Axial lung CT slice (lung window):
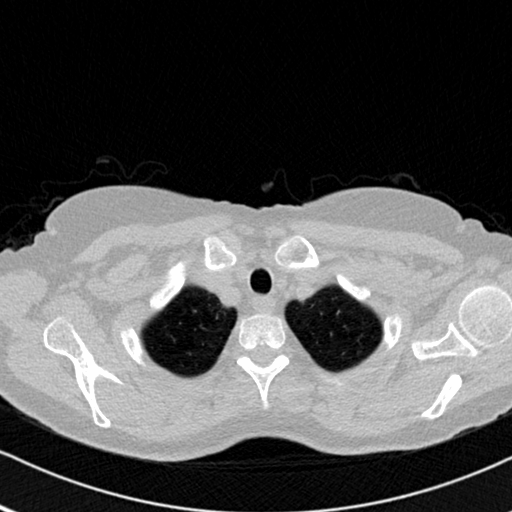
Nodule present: no